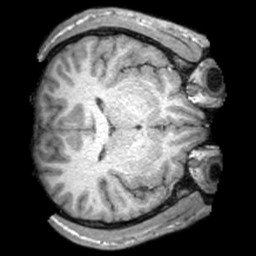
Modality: T1w
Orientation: axial